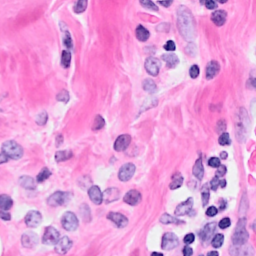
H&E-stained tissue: Breast